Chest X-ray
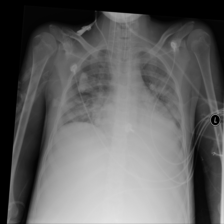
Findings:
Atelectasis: positive
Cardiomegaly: negative
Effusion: negative
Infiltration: positive
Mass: negative
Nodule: negative
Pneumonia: negative
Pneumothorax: negative
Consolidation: positive
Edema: negative
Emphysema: negative
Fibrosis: negative
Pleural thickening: negative
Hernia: negative